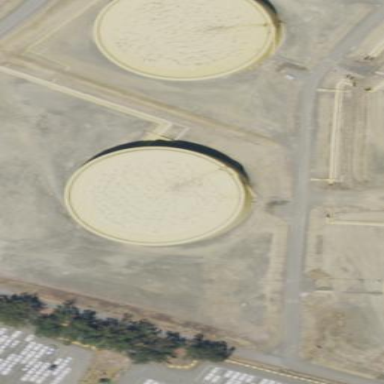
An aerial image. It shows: Building with storage tank.